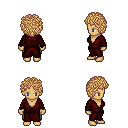
a pixel art fantasy rpg character, female body template, human, tanned skin, red robe, teal pants, light blonde curly afro hairstyle, four views (front, back, left, right), 2x2 character sprite sheet, small pixel art, hard edges, no anti-aliasing